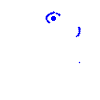
Particle: electron